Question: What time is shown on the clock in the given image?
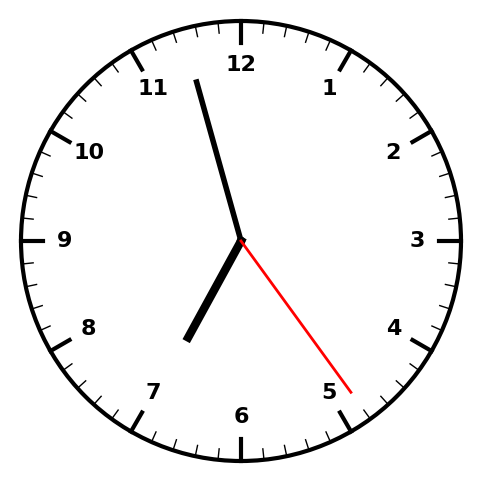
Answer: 06:57:24